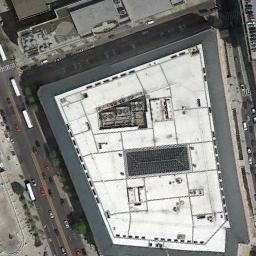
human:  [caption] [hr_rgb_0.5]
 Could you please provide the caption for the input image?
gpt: A commercial area with a white building is surrounded by some roads .

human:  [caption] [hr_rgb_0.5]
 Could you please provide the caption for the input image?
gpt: The buildings are very dense, There are many houses .

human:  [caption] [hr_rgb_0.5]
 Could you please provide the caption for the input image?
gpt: In a commercial district there are several tall buildings of different shapes and several roads with many cars .

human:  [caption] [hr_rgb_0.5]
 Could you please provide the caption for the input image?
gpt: The commercial area is near the road with many cars .

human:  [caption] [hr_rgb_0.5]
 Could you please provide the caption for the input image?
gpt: A building with a white roof on a commercial area .